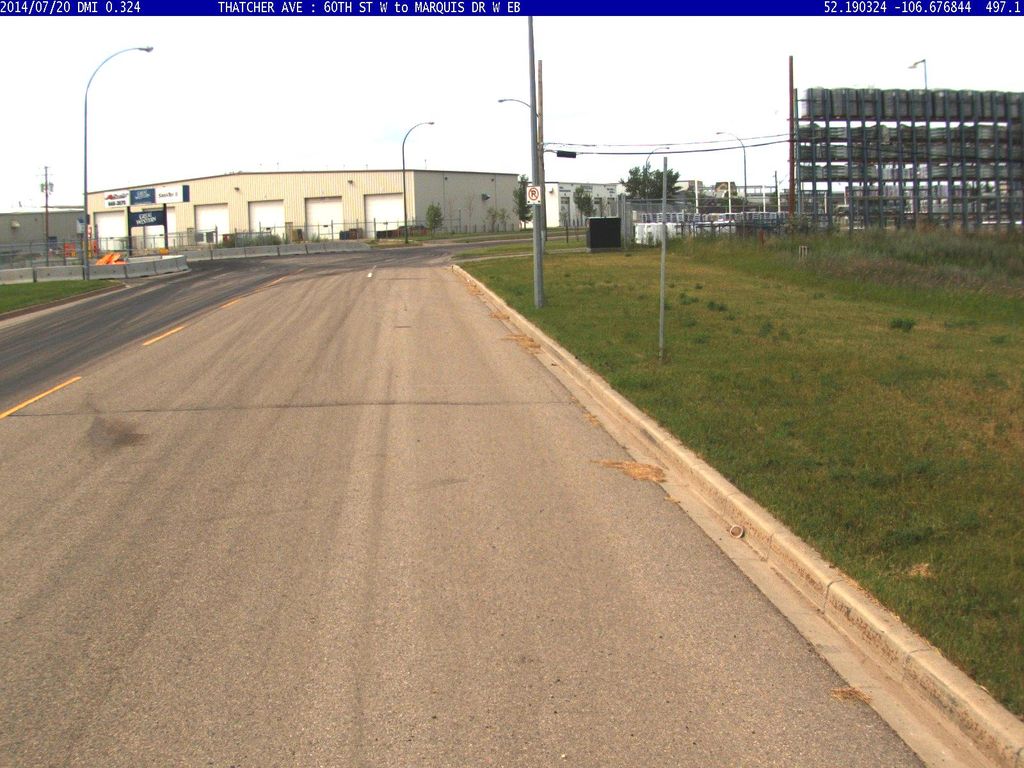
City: saskatoon